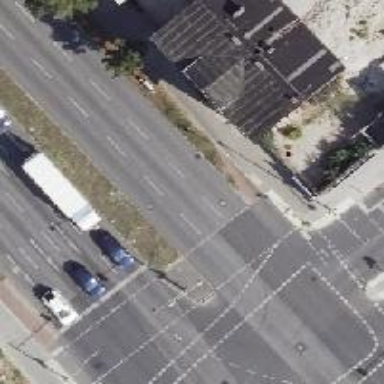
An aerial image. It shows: Crossing with traffic signals.